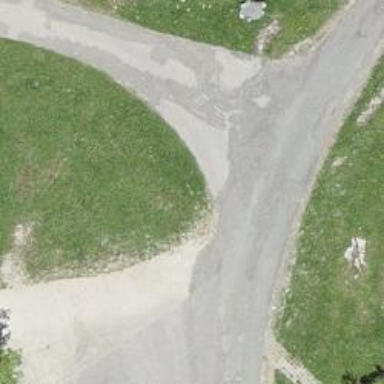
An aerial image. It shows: Unclassified road.